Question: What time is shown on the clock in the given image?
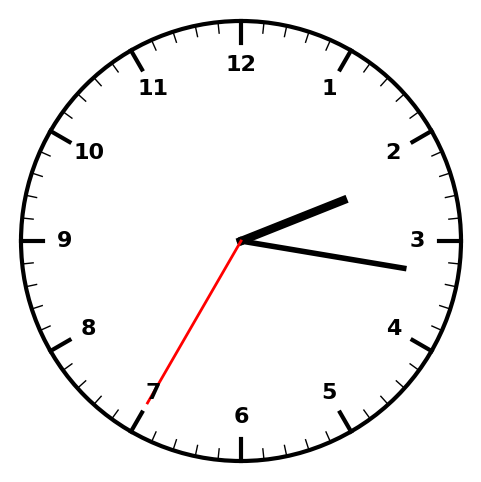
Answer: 02:16:35